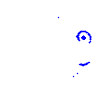
Particle: pion